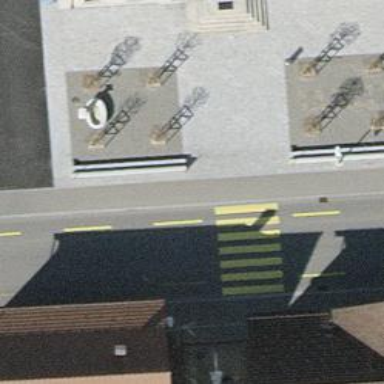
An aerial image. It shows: Zebra crossing on the road.